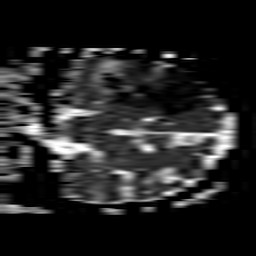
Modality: ADC
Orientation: coronal
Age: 79
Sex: male
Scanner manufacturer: philips
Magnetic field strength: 1.5 T
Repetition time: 3.267 s
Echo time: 0.06922 s